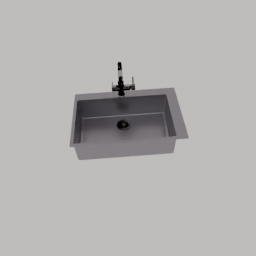
Label: appliances